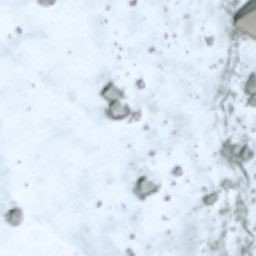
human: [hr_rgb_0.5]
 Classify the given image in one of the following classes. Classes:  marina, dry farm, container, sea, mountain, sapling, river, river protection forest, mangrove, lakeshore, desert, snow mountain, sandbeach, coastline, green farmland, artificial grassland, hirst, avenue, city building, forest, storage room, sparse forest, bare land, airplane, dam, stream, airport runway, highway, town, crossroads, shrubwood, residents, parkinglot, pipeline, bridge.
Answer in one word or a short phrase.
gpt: snow mountain